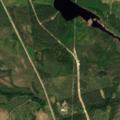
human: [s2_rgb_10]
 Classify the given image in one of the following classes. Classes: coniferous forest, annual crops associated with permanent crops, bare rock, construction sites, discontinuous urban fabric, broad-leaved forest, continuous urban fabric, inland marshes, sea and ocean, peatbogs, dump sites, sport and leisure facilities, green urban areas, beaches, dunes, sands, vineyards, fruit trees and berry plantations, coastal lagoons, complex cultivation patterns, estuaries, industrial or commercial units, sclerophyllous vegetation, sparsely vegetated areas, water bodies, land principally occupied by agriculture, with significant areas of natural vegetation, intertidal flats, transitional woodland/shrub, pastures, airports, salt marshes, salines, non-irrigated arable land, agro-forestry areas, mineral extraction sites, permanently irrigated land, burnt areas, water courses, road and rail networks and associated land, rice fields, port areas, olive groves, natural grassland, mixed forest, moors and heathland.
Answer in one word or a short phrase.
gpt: coniferous forest, mixed forest, transitional woodland/shrub